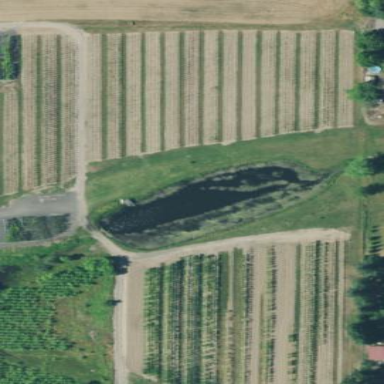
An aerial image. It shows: Plant nursery cultivating trees.